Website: apple-inc
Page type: account-selection
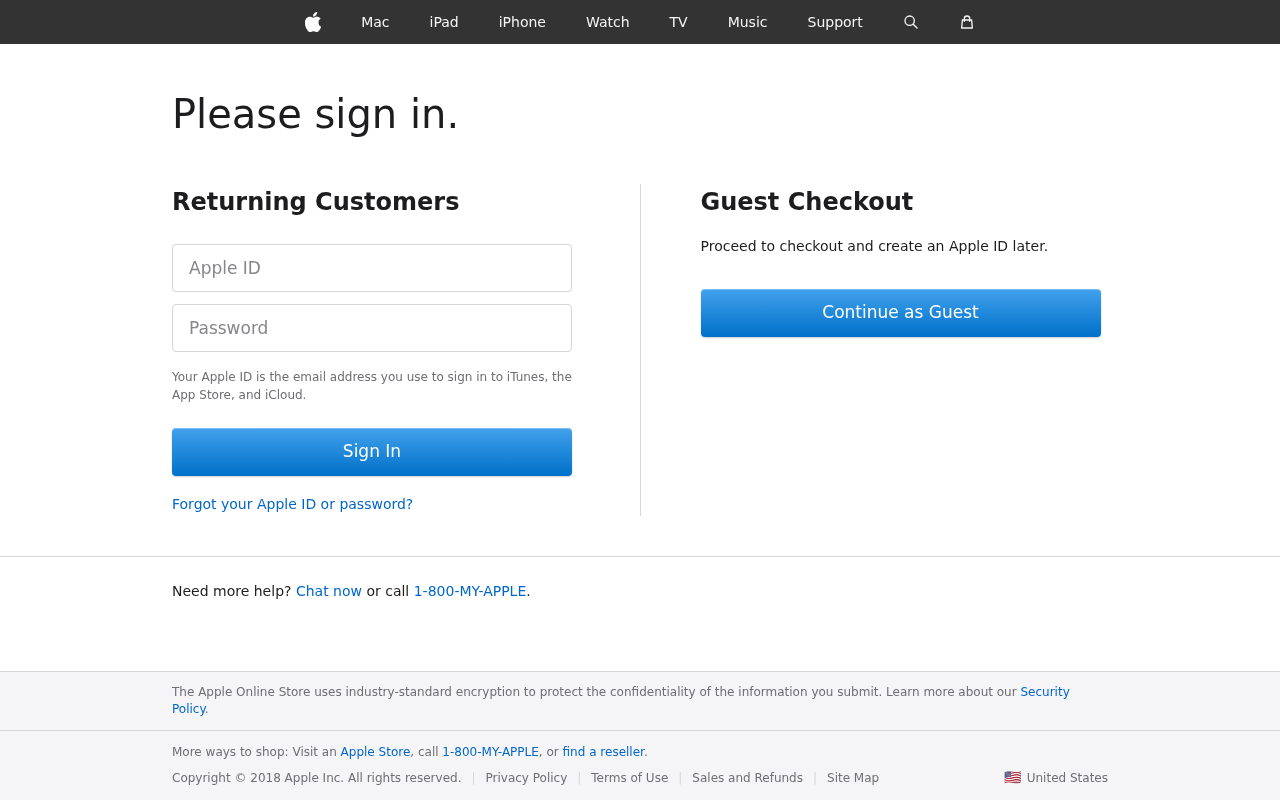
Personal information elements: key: PII_LOGIN_USERNAME
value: lisa_schmidt